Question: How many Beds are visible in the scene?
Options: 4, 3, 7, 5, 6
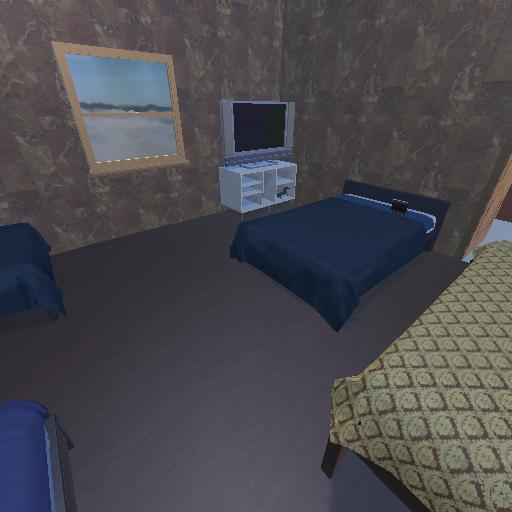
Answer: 4